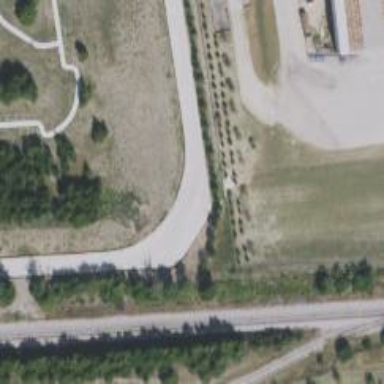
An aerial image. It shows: Alley classified as service road.